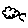
Label: cloud